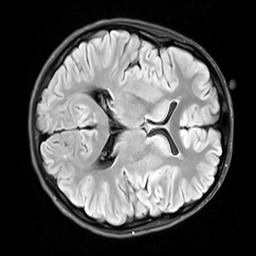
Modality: FLAIR
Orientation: axial
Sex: female
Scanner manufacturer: siemens
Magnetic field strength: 3 T
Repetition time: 10 s
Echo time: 0.09 s